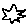
Label: star